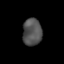
Tissue: lung
Cell type: Endothelial cells
Senescence score: 0.2385
Nuclear area (px): 505
Mean DAPI intensity: 82.319